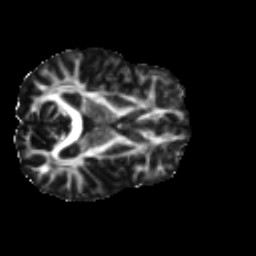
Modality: FA
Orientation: axial
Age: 55
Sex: male
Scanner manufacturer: ge
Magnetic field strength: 3 T
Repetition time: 7.8 s
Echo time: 0.0611 s